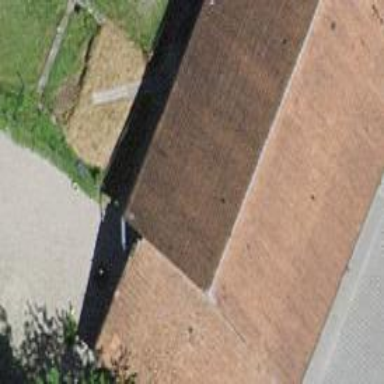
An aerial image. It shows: Barn.